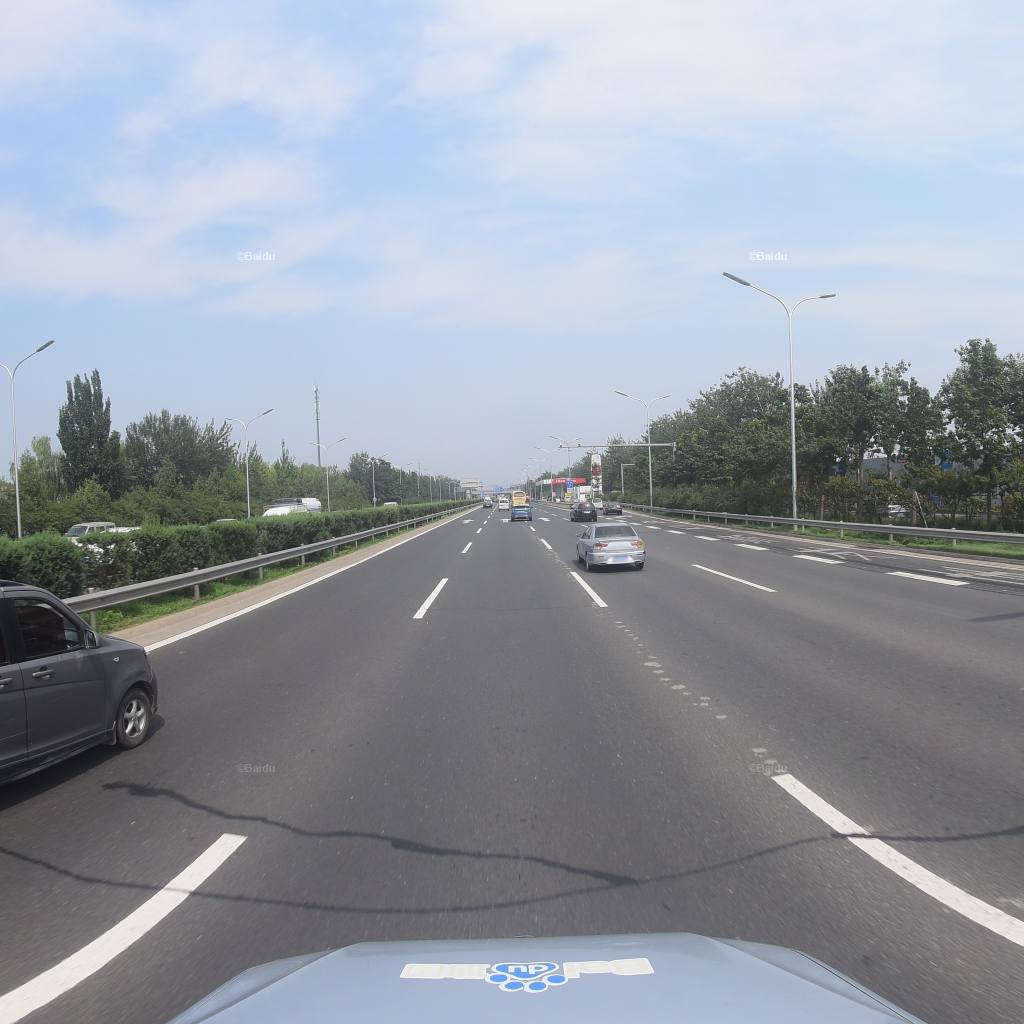
Region: Fengtai
Road damage annotations: transverse patch, transverse patch, transverse patch